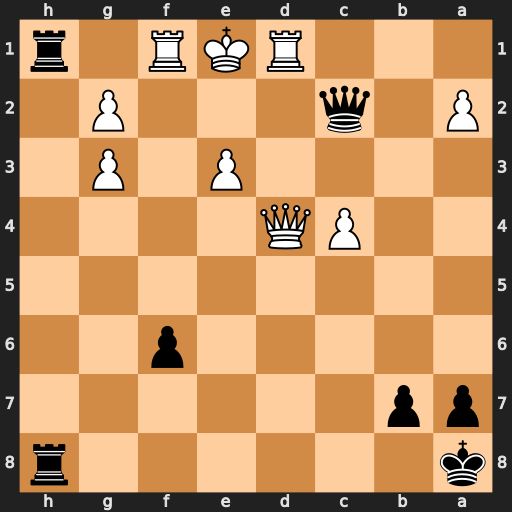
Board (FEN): k6r/pp6/5p2/8/2PQ4/4P1P1/P1q3P1/3RKR1r
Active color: b
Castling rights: -
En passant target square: -
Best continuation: Rxf1+ Kxf1 Rh1#